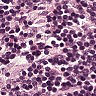
Metastatic tissue present: no